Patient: sex M, age 59
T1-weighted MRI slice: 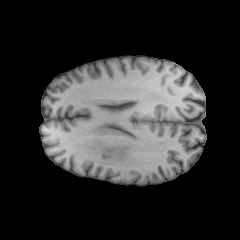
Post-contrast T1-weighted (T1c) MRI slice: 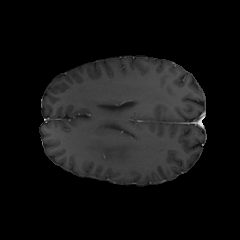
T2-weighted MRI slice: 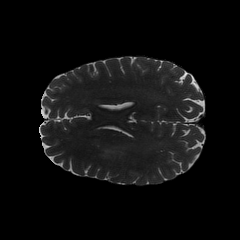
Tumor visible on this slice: yes
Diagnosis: Astrocytoma, IDH-wildtype
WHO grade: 3